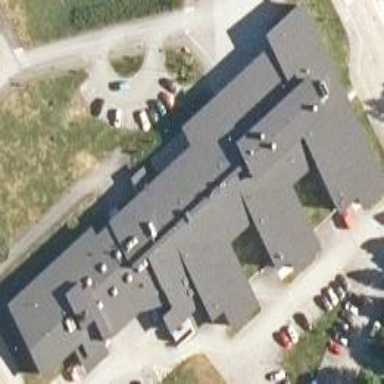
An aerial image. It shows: Hospital building.